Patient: sex M, age 58
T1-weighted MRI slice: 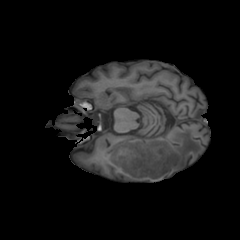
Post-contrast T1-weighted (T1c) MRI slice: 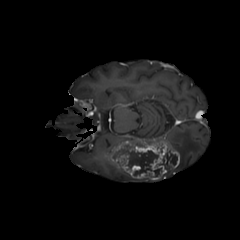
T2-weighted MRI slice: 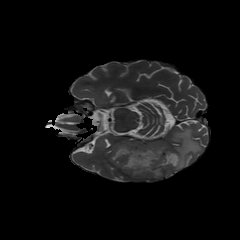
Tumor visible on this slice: yes
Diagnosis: Glioblastoma, IDH-wildtype
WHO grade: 4